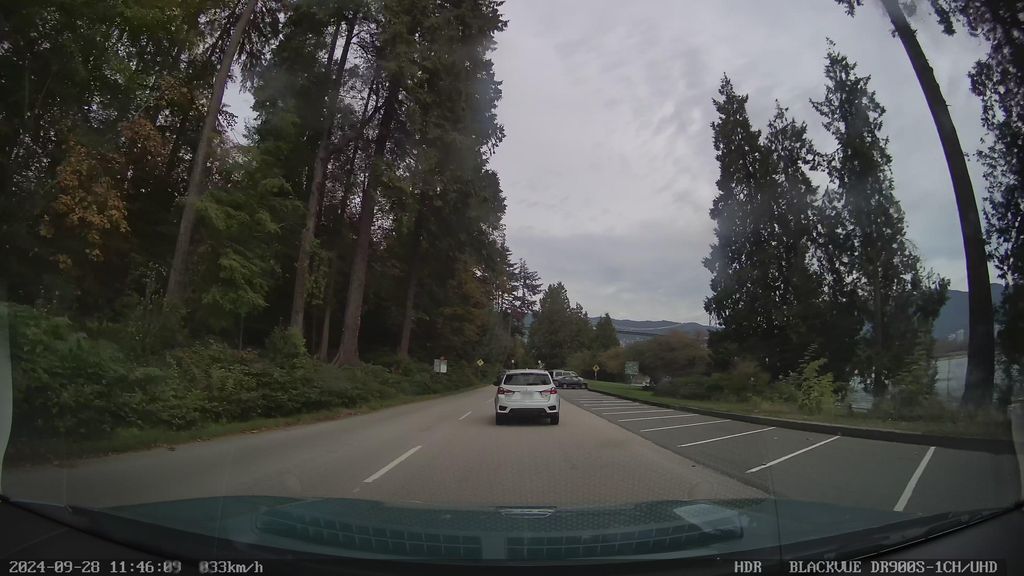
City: vancouver